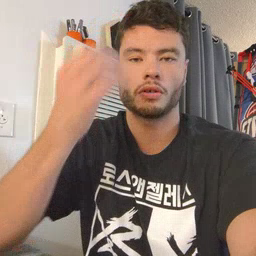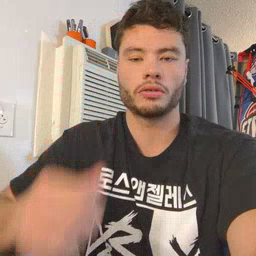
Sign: morning